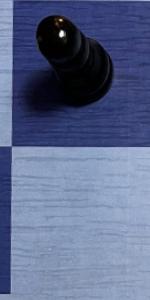
Label: Empty